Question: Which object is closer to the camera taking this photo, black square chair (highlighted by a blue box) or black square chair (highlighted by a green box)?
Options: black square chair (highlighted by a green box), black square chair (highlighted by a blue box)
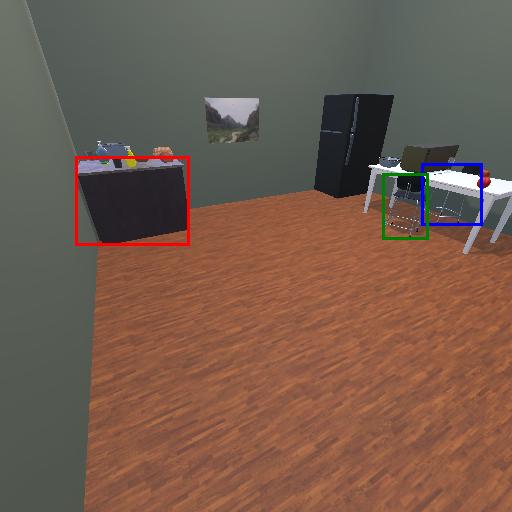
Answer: black square chair (highlighted by a green box)